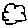
Label: cloud